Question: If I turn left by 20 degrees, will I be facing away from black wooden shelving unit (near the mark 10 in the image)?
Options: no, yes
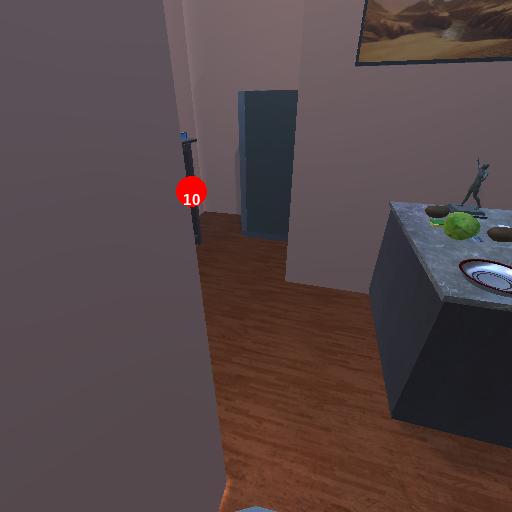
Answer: no